Field crop: maize
Growth stage: 2
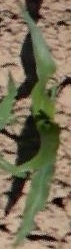
Species: maize